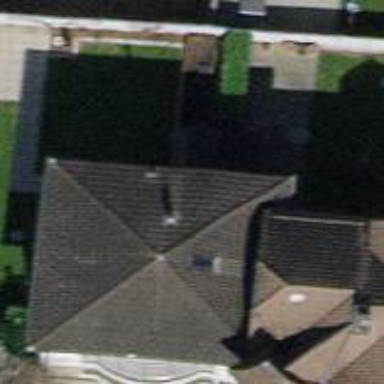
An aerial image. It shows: House with pyramidal roof shape.